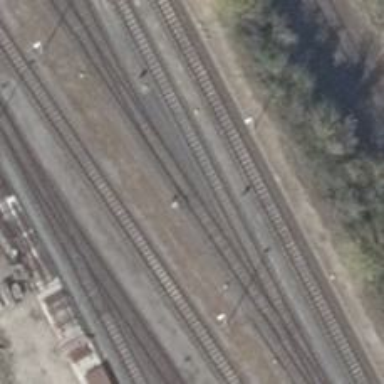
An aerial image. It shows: Railway switch.